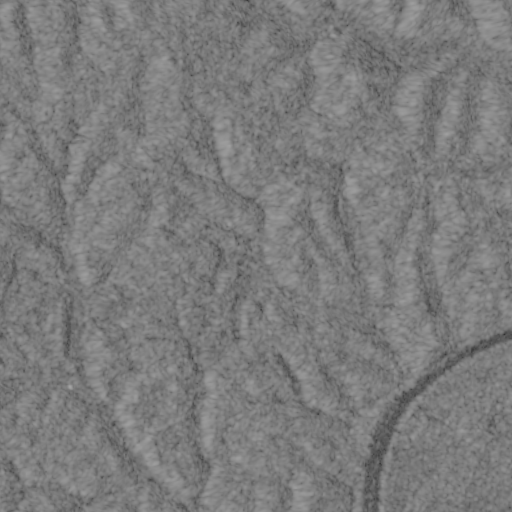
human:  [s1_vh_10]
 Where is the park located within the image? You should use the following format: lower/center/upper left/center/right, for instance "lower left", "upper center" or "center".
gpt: The park is located in the lower right of the image.
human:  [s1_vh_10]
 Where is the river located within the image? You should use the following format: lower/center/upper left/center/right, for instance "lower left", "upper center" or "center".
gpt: The river is located in the right of the image.
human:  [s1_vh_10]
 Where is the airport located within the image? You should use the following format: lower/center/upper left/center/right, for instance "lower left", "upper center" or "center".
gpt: There is no airport in the image.

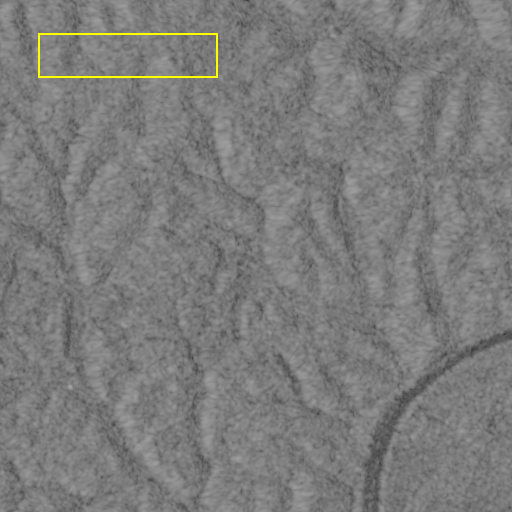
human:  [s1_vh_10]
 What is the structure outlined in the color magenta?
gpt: There is no magenta outline.
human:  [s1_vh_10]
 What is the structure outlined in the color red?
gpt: There is no structure outlined in red.